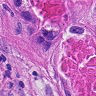
Metastatic tissue present: yes